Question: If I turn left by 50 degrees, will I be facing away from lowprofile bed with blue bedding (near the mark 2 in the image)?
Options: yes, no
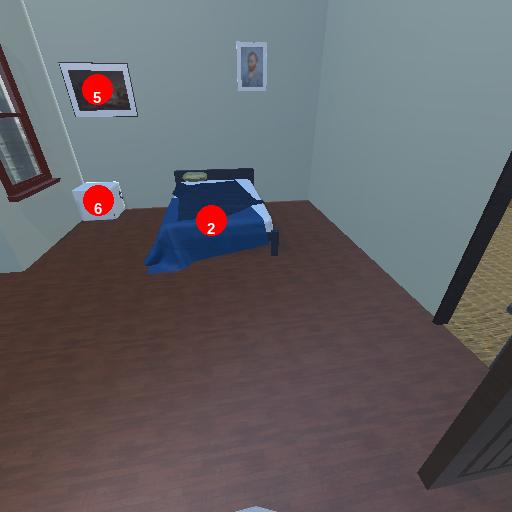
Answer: yes